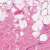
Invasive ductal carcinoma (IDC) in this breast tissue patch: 0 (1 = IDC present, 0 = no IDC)